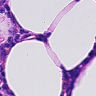
Metastatic tissue present: no